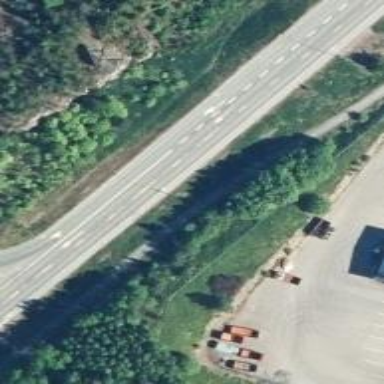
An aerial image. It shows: Trunk link highway.